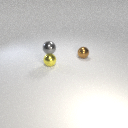
small yellow metal sphere below small gray metal sphere